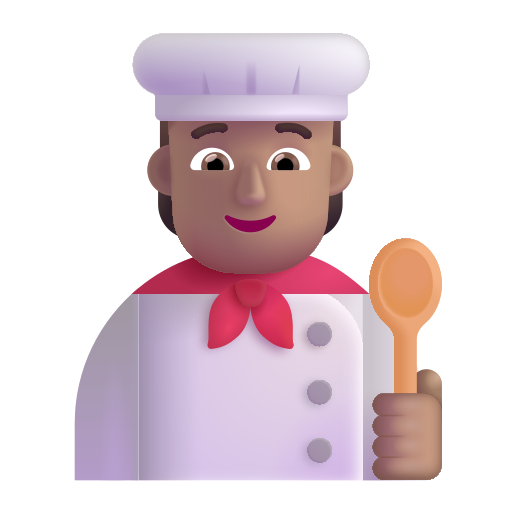
cook color